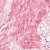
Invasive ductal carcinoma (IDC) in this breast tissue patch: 0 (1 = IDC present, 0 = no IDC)